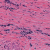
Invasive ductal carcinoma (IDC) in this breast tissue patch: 1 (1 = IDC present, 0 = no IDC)